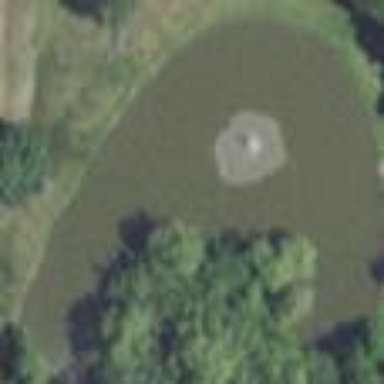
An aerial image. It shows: Serene pond surrounded by nature.